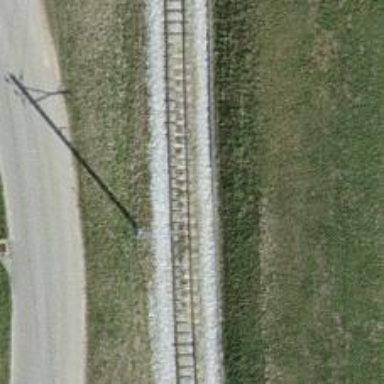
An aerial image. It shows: Narrow-gauge railway track with one electrified contact line.